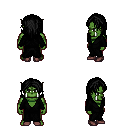
a pixel art fantasy rpg character, male body template, orc, green skin, gray robe, magenta pants, black long hairstyle, maroon shoes, four views (front, back, left, right), 2x2 character sprite sheet, small pixel art, hard edges, no anti-aliasing